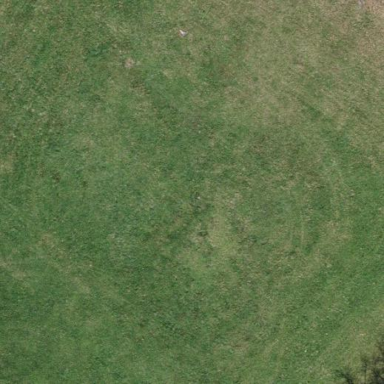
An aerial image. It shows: Beautiful meadow.